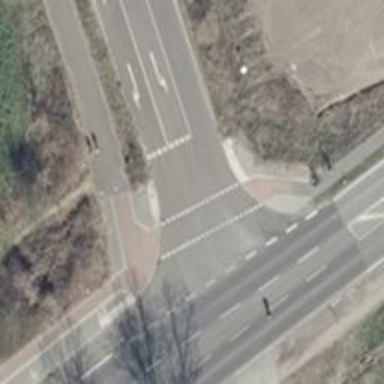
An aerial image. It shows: Unmarked road crossing.